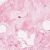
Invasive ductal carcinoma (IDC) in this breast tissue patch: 0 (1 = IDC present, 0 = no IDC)